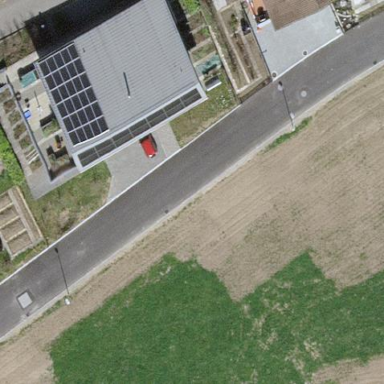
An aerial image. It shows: Detached building.